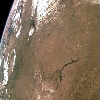
Label: land